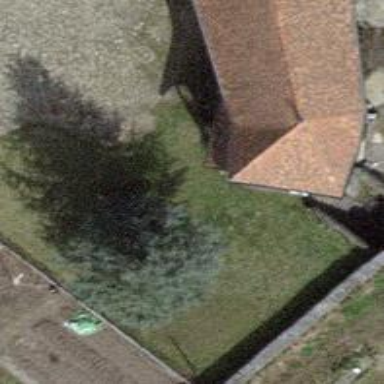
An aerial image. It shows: Evergreen tree with needle-leaved leaves.